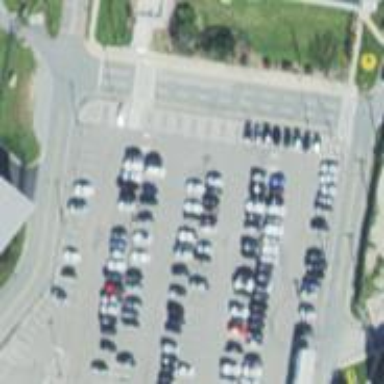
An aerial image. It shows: Parking space is available.